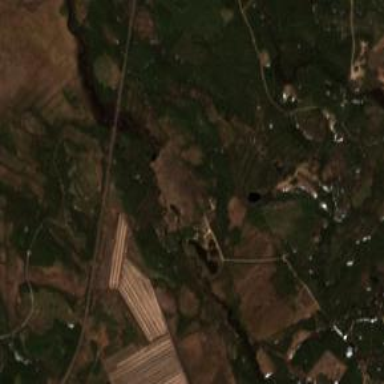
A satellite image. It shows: Bog wetland.